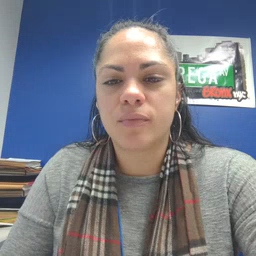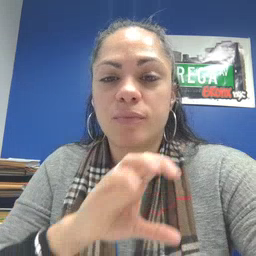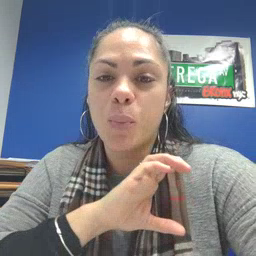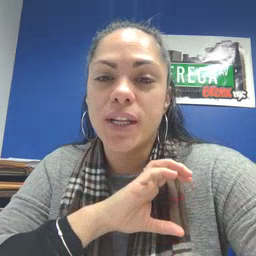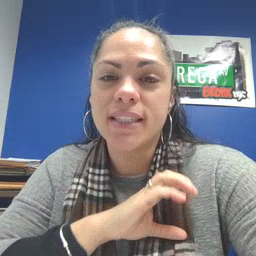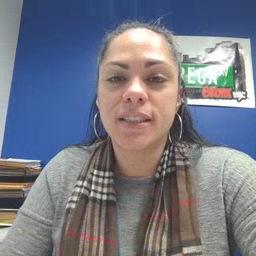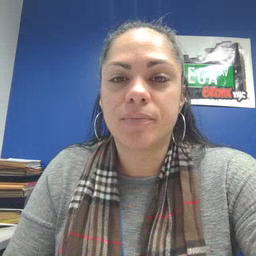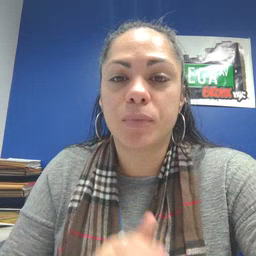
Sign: police